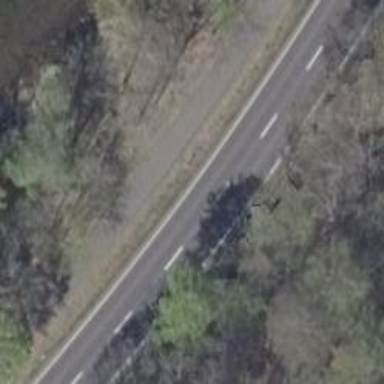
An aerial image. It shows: Asphalt road classified as tertiary.